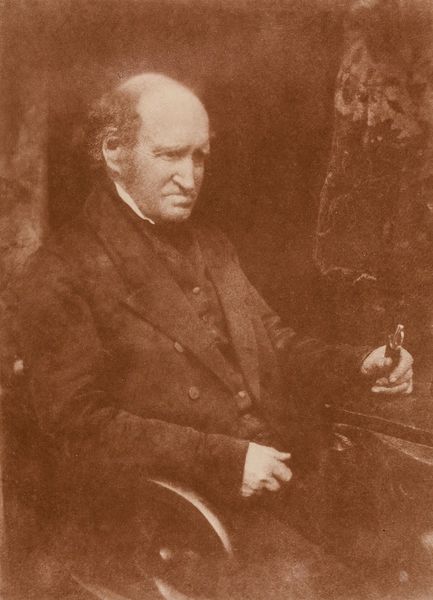
Titel: Sitzender Mann
Künstler: David Octavius Hill
Standort: Hamburg
Institution: Museum für Kunst und Gewerbe Hamburg
Schlagwörter: mann, portrait, figur, papier, foto, fotografie, photographie, photo, lichtbild, bildwerke, angewandte und bildende kunst, hessische systematik, porträt, porträtfotografie, porträtphotographie, hüftbild, pigmentdruck, kartonpassepartout